Brain MRI, modality: ceT1
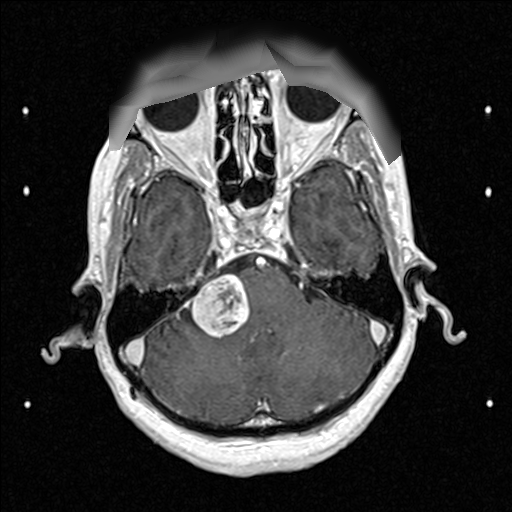